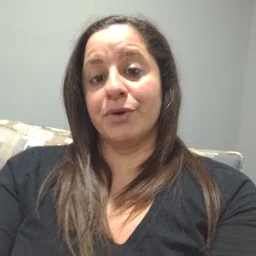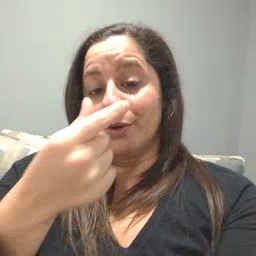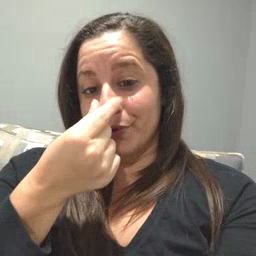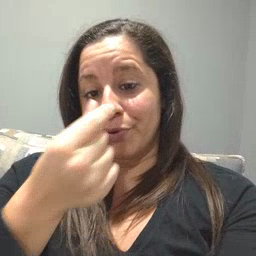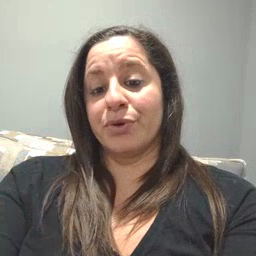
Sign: potty